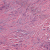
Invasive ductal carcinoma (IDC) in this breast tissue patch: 1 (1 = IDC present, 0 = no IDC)